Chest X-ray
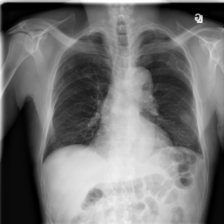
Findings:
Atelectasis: negative
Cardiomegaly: negative
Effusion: negative
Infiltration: negative
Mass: negative
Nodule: positive
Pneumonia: negative
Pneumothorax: negative
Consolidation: negative
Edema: negative
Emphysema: negative
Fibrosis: negative
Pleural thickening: negative
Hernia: negative